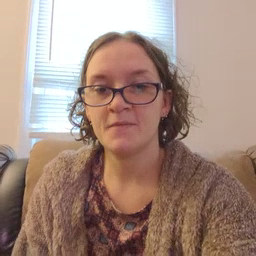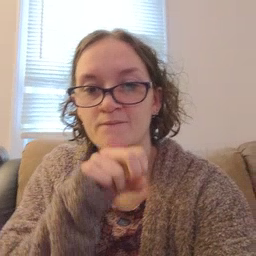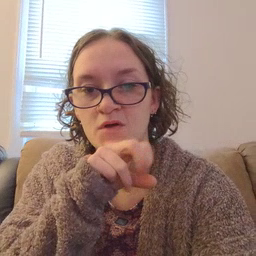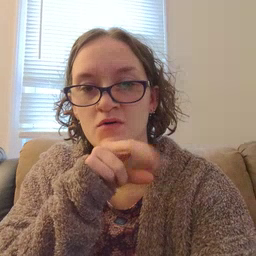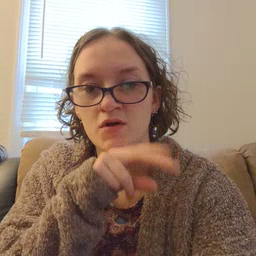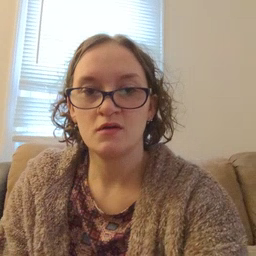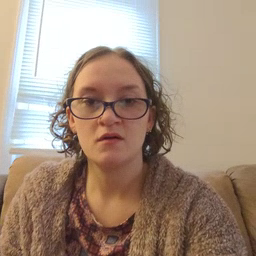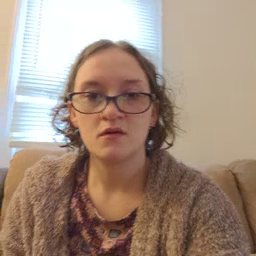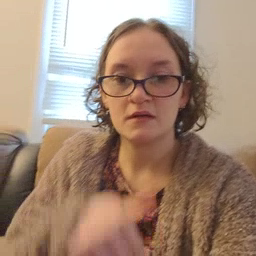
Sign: frog